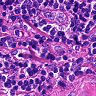
Metastatic tissue present: no